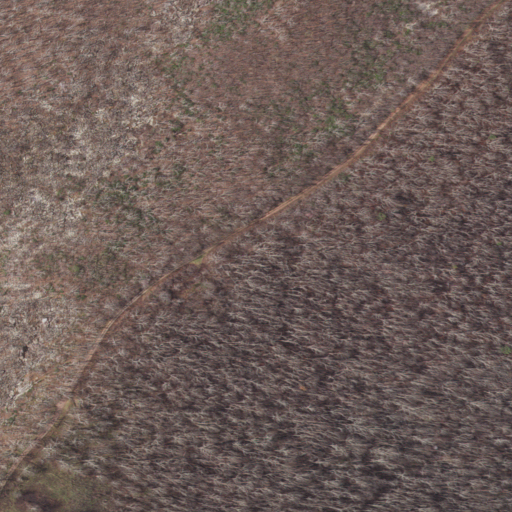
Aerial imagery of mountain in Virginia named Bald Mountain containing deciduous forest, open development, low intensity development, medium intensity development, barren land, and grassland